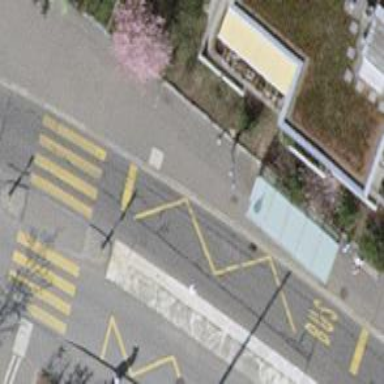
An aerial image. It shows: Platform with shelter for public transport.